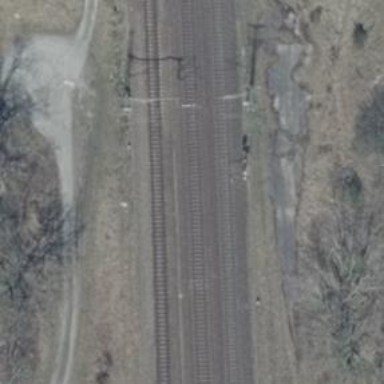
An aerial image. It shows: Railway signal.